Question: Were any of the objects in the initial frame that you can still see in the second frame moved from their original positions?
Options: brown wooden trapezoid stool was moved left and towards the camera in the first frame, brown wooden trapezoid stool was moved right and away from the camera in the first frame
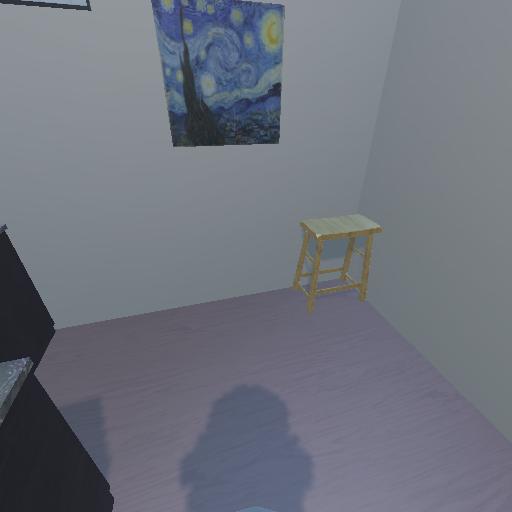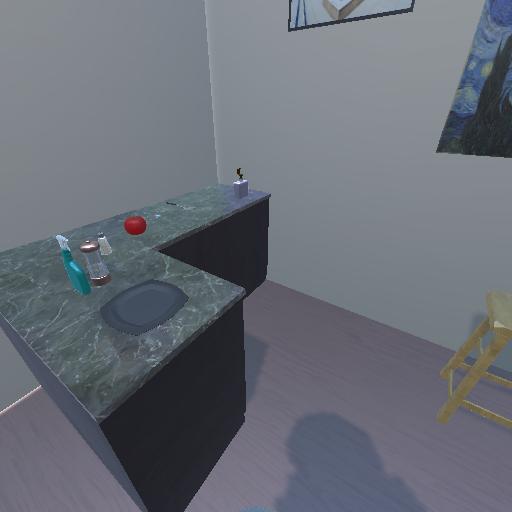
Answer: brown wooden trapezoid stool was moved left and towards the camera in the first frame